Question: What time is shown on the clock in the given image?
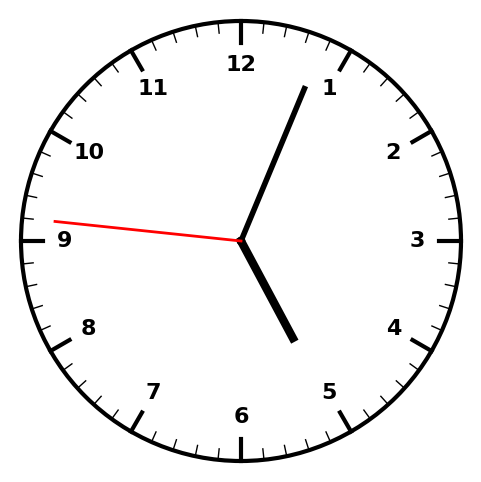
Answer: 05:03:46